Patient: sex M, age 75
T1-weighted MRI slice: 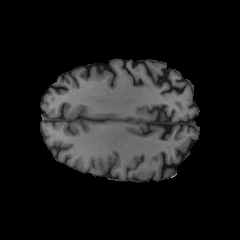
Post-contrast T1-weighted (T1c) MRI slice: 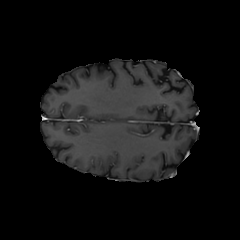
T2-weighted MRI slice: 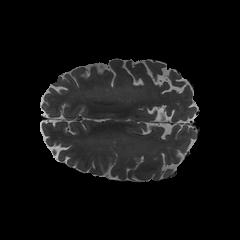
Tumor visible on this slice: no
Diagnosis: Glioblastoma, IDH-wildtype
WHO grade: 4